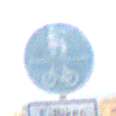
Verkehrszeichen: GemeinsamerGehUndRadweg
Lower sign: BesondereFahrzeugeUndTransportgueter13
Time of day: Midday
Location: Outdoor (Nature)
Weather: PartlyCloudy
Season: NotSpecified
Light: Natural